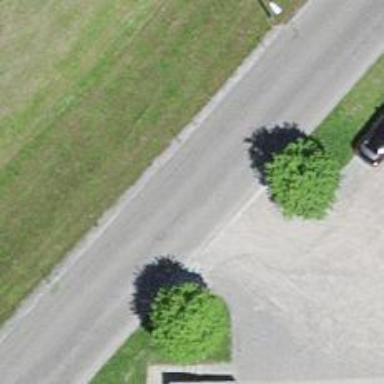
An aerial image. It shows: Asphalt tertiary road without sidewalk.